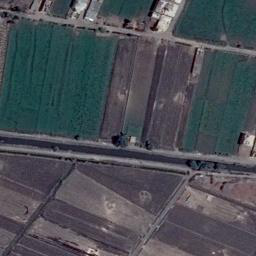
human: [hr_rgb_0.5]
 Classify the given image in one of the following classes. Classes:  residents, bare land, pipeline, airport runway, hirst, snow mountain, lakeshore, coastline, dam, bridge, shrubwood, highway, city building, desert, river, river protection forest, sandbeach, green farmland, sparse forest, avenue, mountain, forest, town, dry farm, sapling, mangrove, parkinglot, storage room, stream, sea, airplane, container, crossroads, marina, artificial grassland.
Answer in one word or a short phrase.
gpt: green farmland